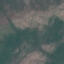
Land use / land cover class: HerbaceousVegetation